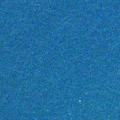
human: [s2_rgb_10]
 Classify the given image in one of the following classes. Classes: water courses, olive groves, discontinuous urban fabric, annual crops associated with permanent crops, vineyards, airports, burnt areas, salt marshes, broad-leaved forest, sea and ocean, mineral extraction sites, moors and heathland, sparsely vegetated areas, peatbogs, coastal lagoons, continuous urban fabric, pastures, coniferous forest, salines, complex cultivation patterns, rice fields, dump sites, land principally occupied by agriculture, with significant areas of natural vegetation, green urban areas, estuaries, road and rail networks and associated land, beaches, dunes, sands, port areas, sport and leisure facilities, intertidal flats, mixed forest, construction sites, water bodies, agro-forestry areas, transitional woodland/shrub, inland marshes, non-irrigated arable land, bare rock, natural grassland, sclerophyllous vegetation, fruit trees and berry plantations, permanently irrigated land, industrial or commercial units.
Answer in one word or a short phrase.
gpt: sea and ocean